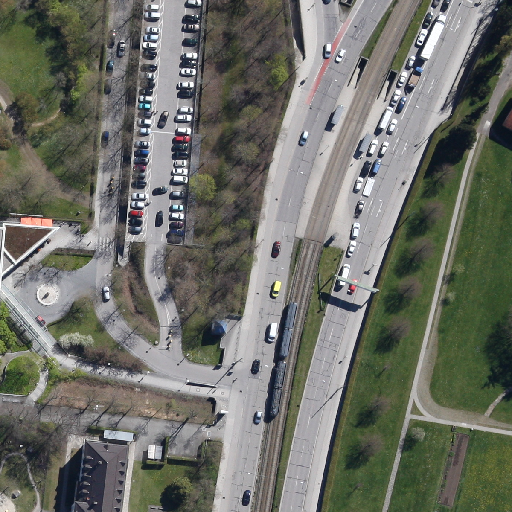
Referring expression: unpaved road